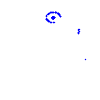
Particle: kaon